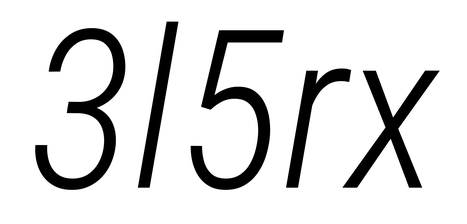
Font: Roboto-Italic_Condensed_Light_Italic